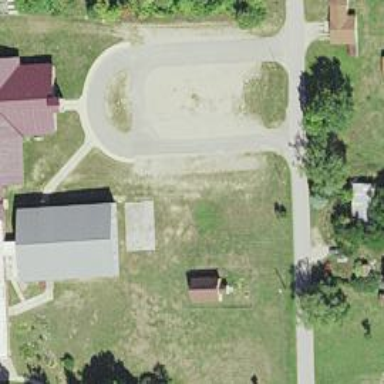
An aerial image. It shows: Parking area with unpaved surface.